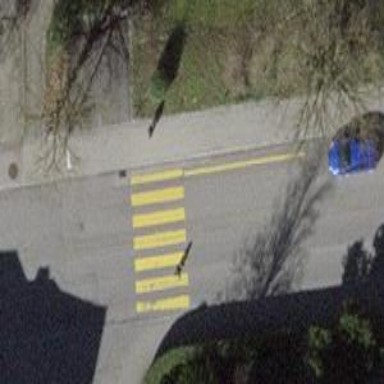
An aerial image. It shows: Zebra crossing on the road.